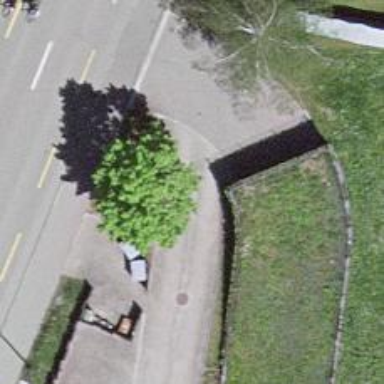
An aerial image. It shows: Driveway made of paving stones.